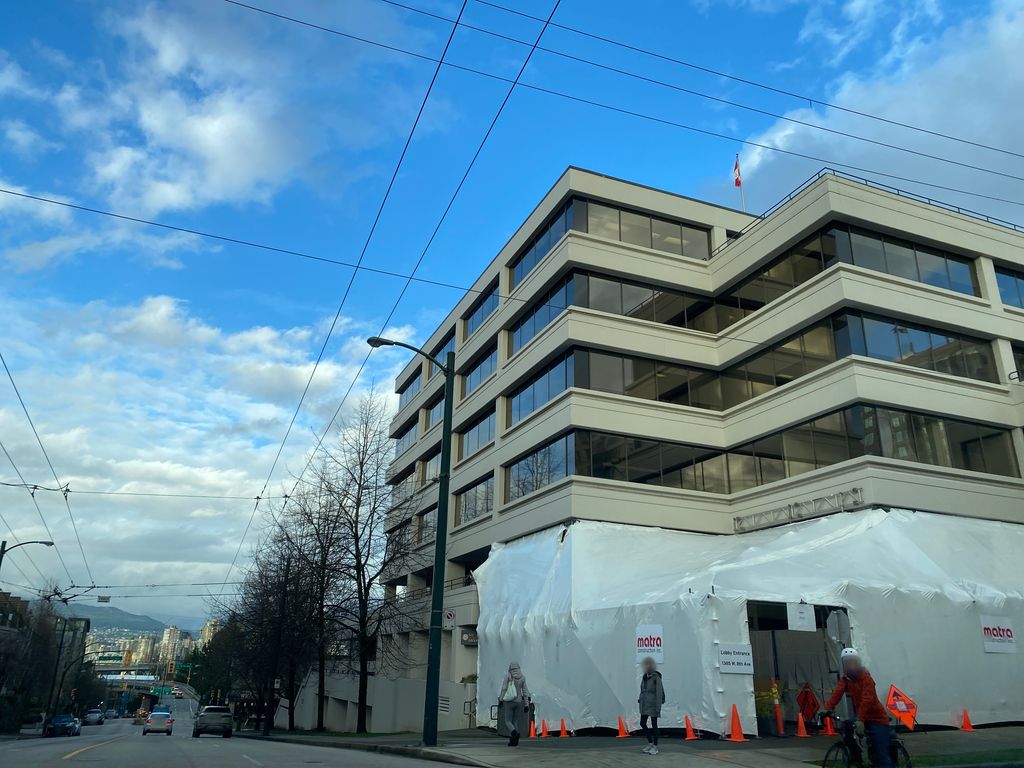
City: vancouver